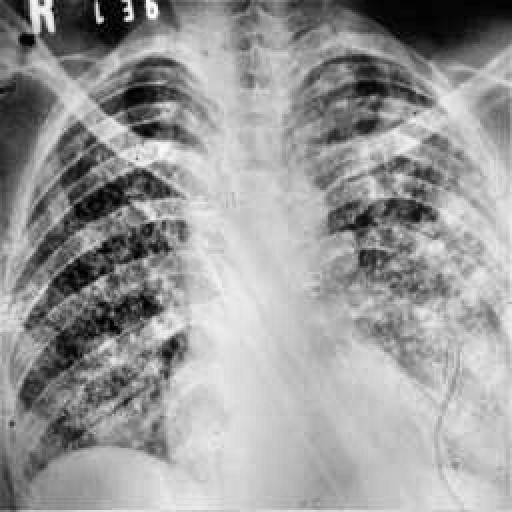
Finding: TUBERCULOSIS